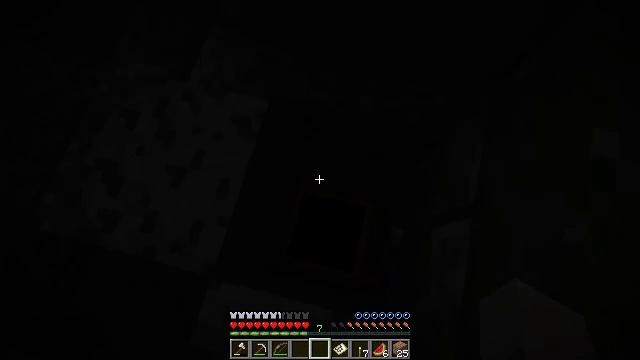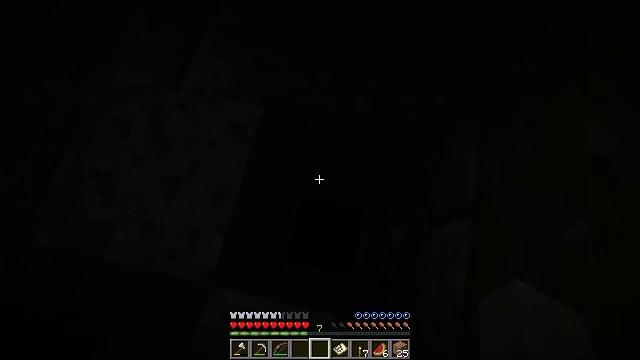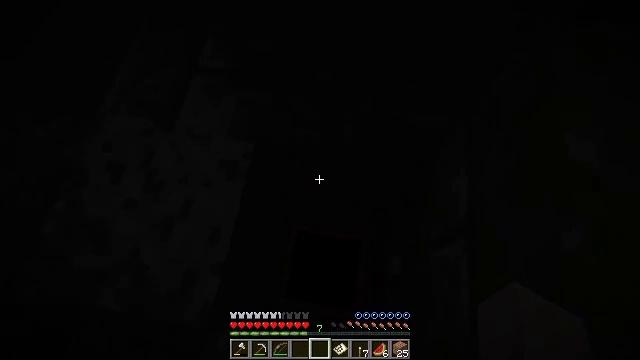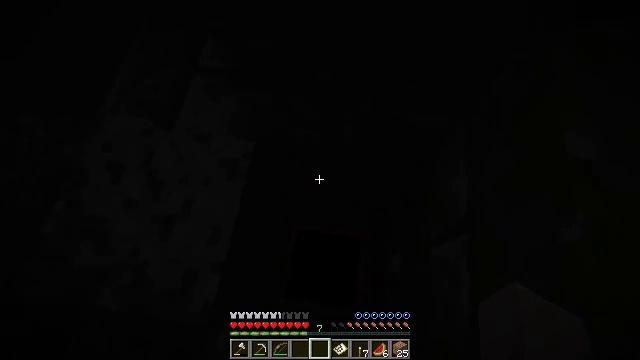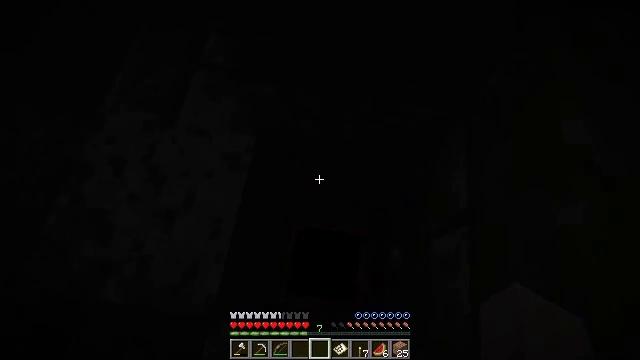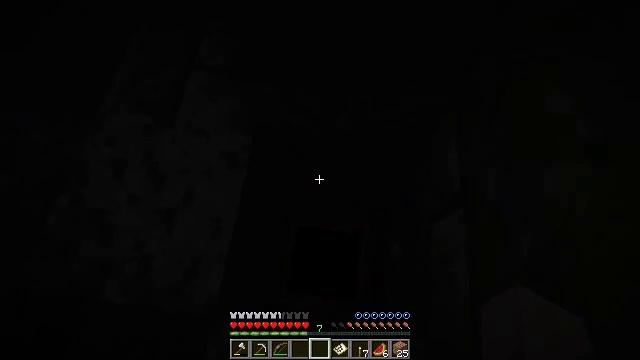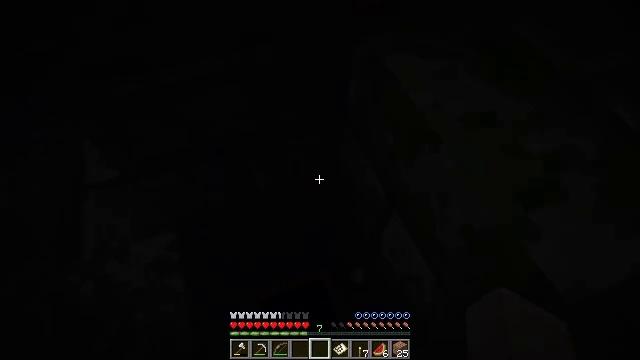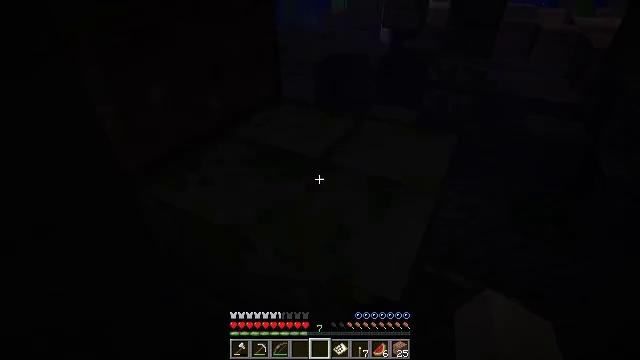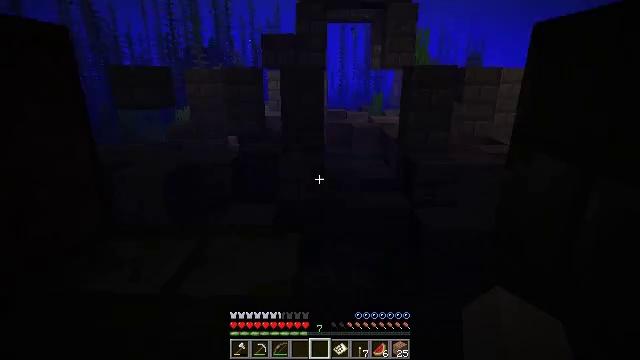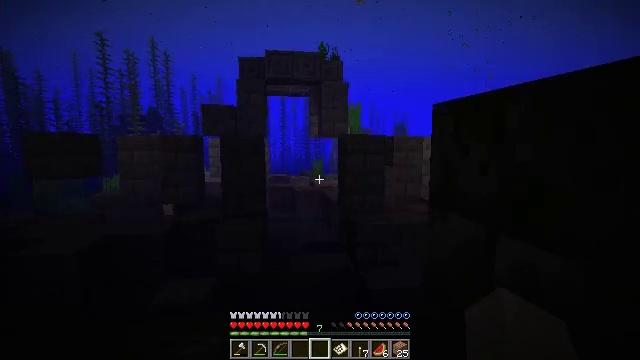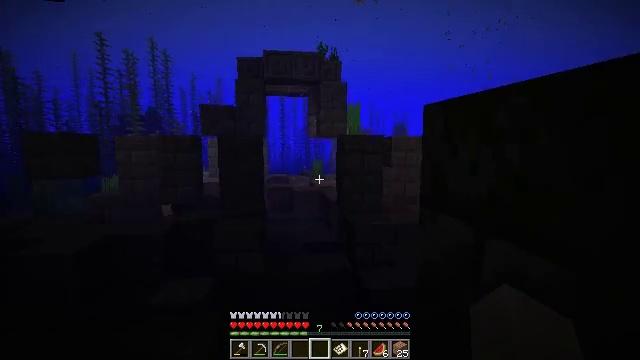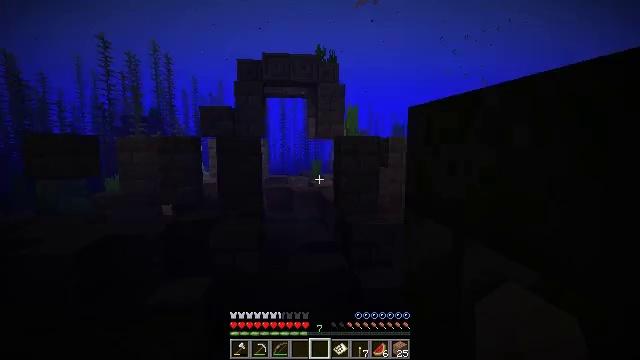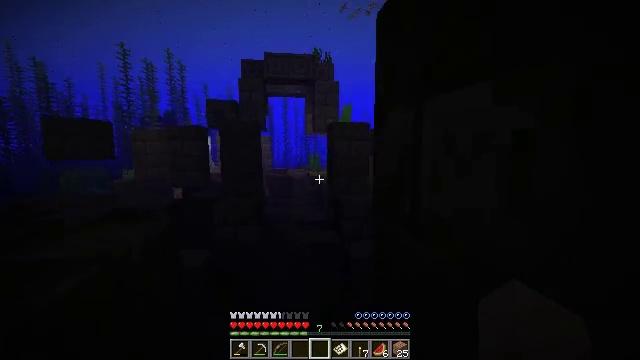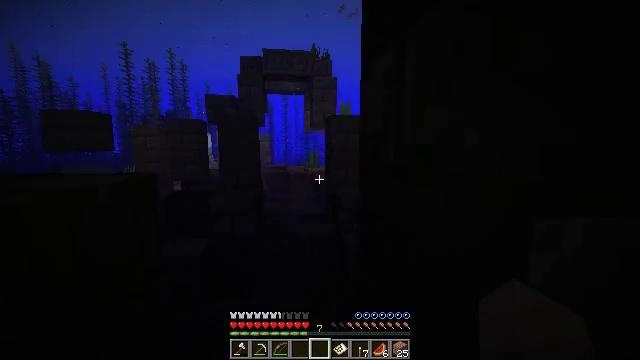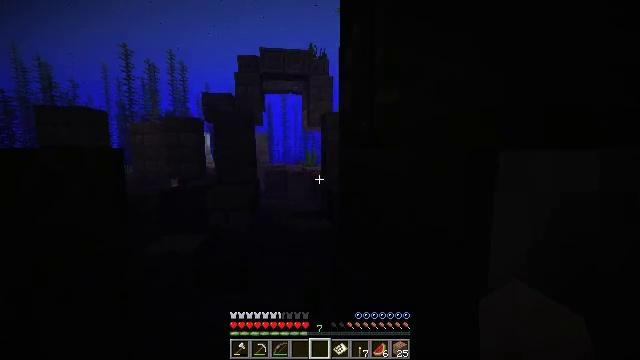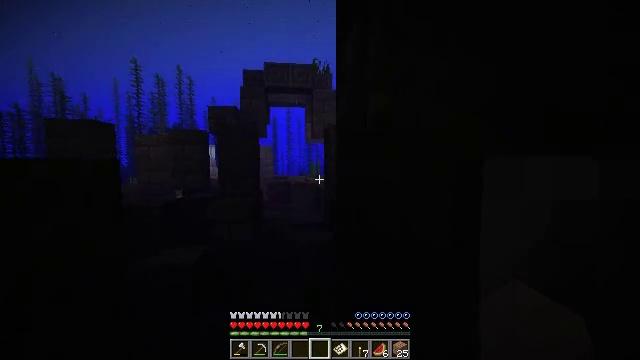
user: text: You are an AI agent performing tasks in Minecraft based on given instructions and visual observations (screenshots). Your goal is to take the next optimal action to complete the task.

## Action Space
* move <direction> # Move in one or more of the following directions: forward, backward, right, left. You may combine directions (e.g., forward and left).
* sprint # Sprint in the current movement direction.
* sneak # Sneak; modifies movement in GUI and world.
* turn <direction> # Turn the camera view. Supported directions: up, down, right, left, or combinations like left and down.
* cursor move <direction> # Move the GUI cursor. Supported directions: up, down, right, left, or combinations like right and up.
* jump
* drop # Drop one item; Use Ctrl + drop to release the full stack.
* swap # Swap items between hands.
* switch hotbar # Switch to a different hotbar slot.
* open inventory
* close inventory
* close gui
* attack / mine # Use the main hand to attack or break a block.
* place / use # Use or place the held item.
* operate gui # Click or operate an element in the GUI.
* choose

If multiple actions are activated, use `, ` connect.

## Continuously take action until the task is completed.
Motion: motion action
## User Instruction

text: Kill the cod.
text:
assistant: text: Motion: turn right, open inventory
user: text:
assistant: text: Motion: move back, turn right and up, open inventory
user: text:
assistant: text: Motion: move back
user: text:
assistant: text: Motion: move back
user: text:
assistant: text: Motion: move back, turn right and up
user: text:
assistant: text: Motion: move back and move right, turn right and up, jump
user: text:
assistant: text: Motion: move back and move right, sprint, turn right and up, jump
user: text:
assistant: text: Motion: move right, sprint, turn right and up, jump
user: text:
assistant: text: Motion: move right, sprint, turn right and up, jump
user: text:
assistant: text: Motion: move forward and move right, sprint, jump
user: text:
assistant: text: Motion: move forward and move right, sprint, jump
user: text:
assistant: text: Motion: move forward and move right, sprint, jump
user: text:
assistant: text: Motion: move forward and move right, sprint, jump
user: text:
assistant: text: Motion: move forward and move right, sprint, jump
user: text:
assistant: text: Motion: move forward and move right, sprint, turn up, jump
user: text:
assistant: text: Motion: move forward, sprint, jump
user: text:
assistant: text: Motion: move forward, sprint, jump
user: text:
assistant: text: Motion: move forward and move left, sprint, turn left and up, jump
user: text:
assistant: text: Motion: move forward and move left, sprint, turn left and up, jump
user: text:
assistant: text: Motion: move forward and move left, sprint, jump
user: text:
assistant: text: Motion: move forward and move left, sprint, jump
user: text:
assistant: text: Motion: move forward and move left, sprint, jump
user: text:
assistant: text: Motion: move forward and move left, sprint, jump
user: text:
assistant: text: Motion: move forward and move left, sprint, jump
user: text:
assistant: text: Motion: move forward and move left, sprint, jump
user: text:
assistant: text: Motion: move forward and move left, sprint, turn left, jump
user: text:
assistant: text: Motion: move forward and move left, sprint, turn left, jump
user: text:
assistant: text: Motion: move forward and move left, sprint, turn left
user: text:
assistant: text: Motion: move forward and move left, sprint, turn left, jump
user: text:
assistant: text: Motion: move forward and move left, sprint, jump